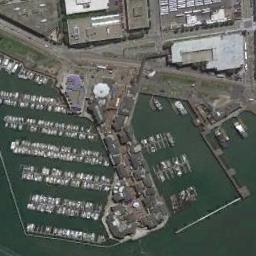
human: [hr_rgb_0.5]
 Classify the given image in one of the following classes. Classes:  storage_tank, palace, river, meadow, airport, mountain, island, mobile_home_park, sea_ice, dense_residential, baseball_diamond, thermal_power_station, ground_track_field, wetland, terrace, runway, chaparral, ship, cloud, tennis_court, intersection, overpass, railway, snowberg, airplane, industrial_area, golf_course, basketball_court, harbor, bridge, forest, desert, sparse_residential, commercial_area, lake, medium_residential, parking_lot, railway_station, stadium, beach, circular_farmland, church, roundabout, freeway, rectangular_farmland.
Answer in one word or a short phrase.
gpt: harbor